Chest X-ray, PA view. Patient: 46 years old, sex F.
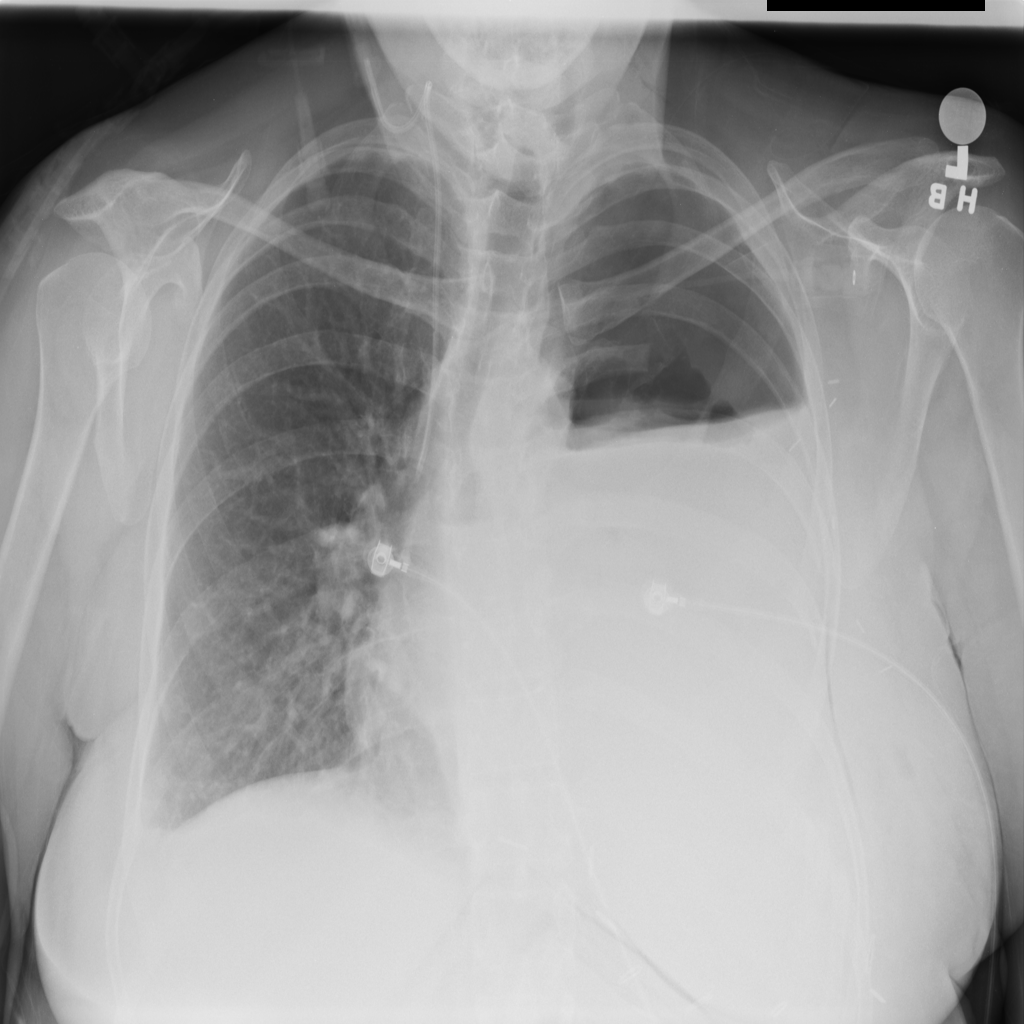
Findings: Effusion